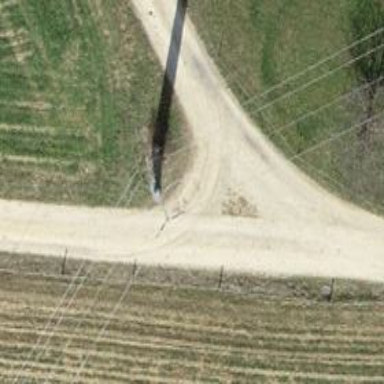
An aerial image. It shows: Power line is depicted.